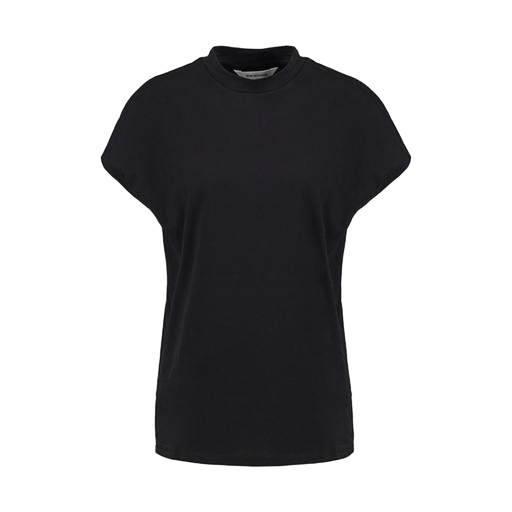
black cap-sleeve t-shirt, black high neck t-shirt, cap-sleeve t-shirt, white background